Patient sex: M
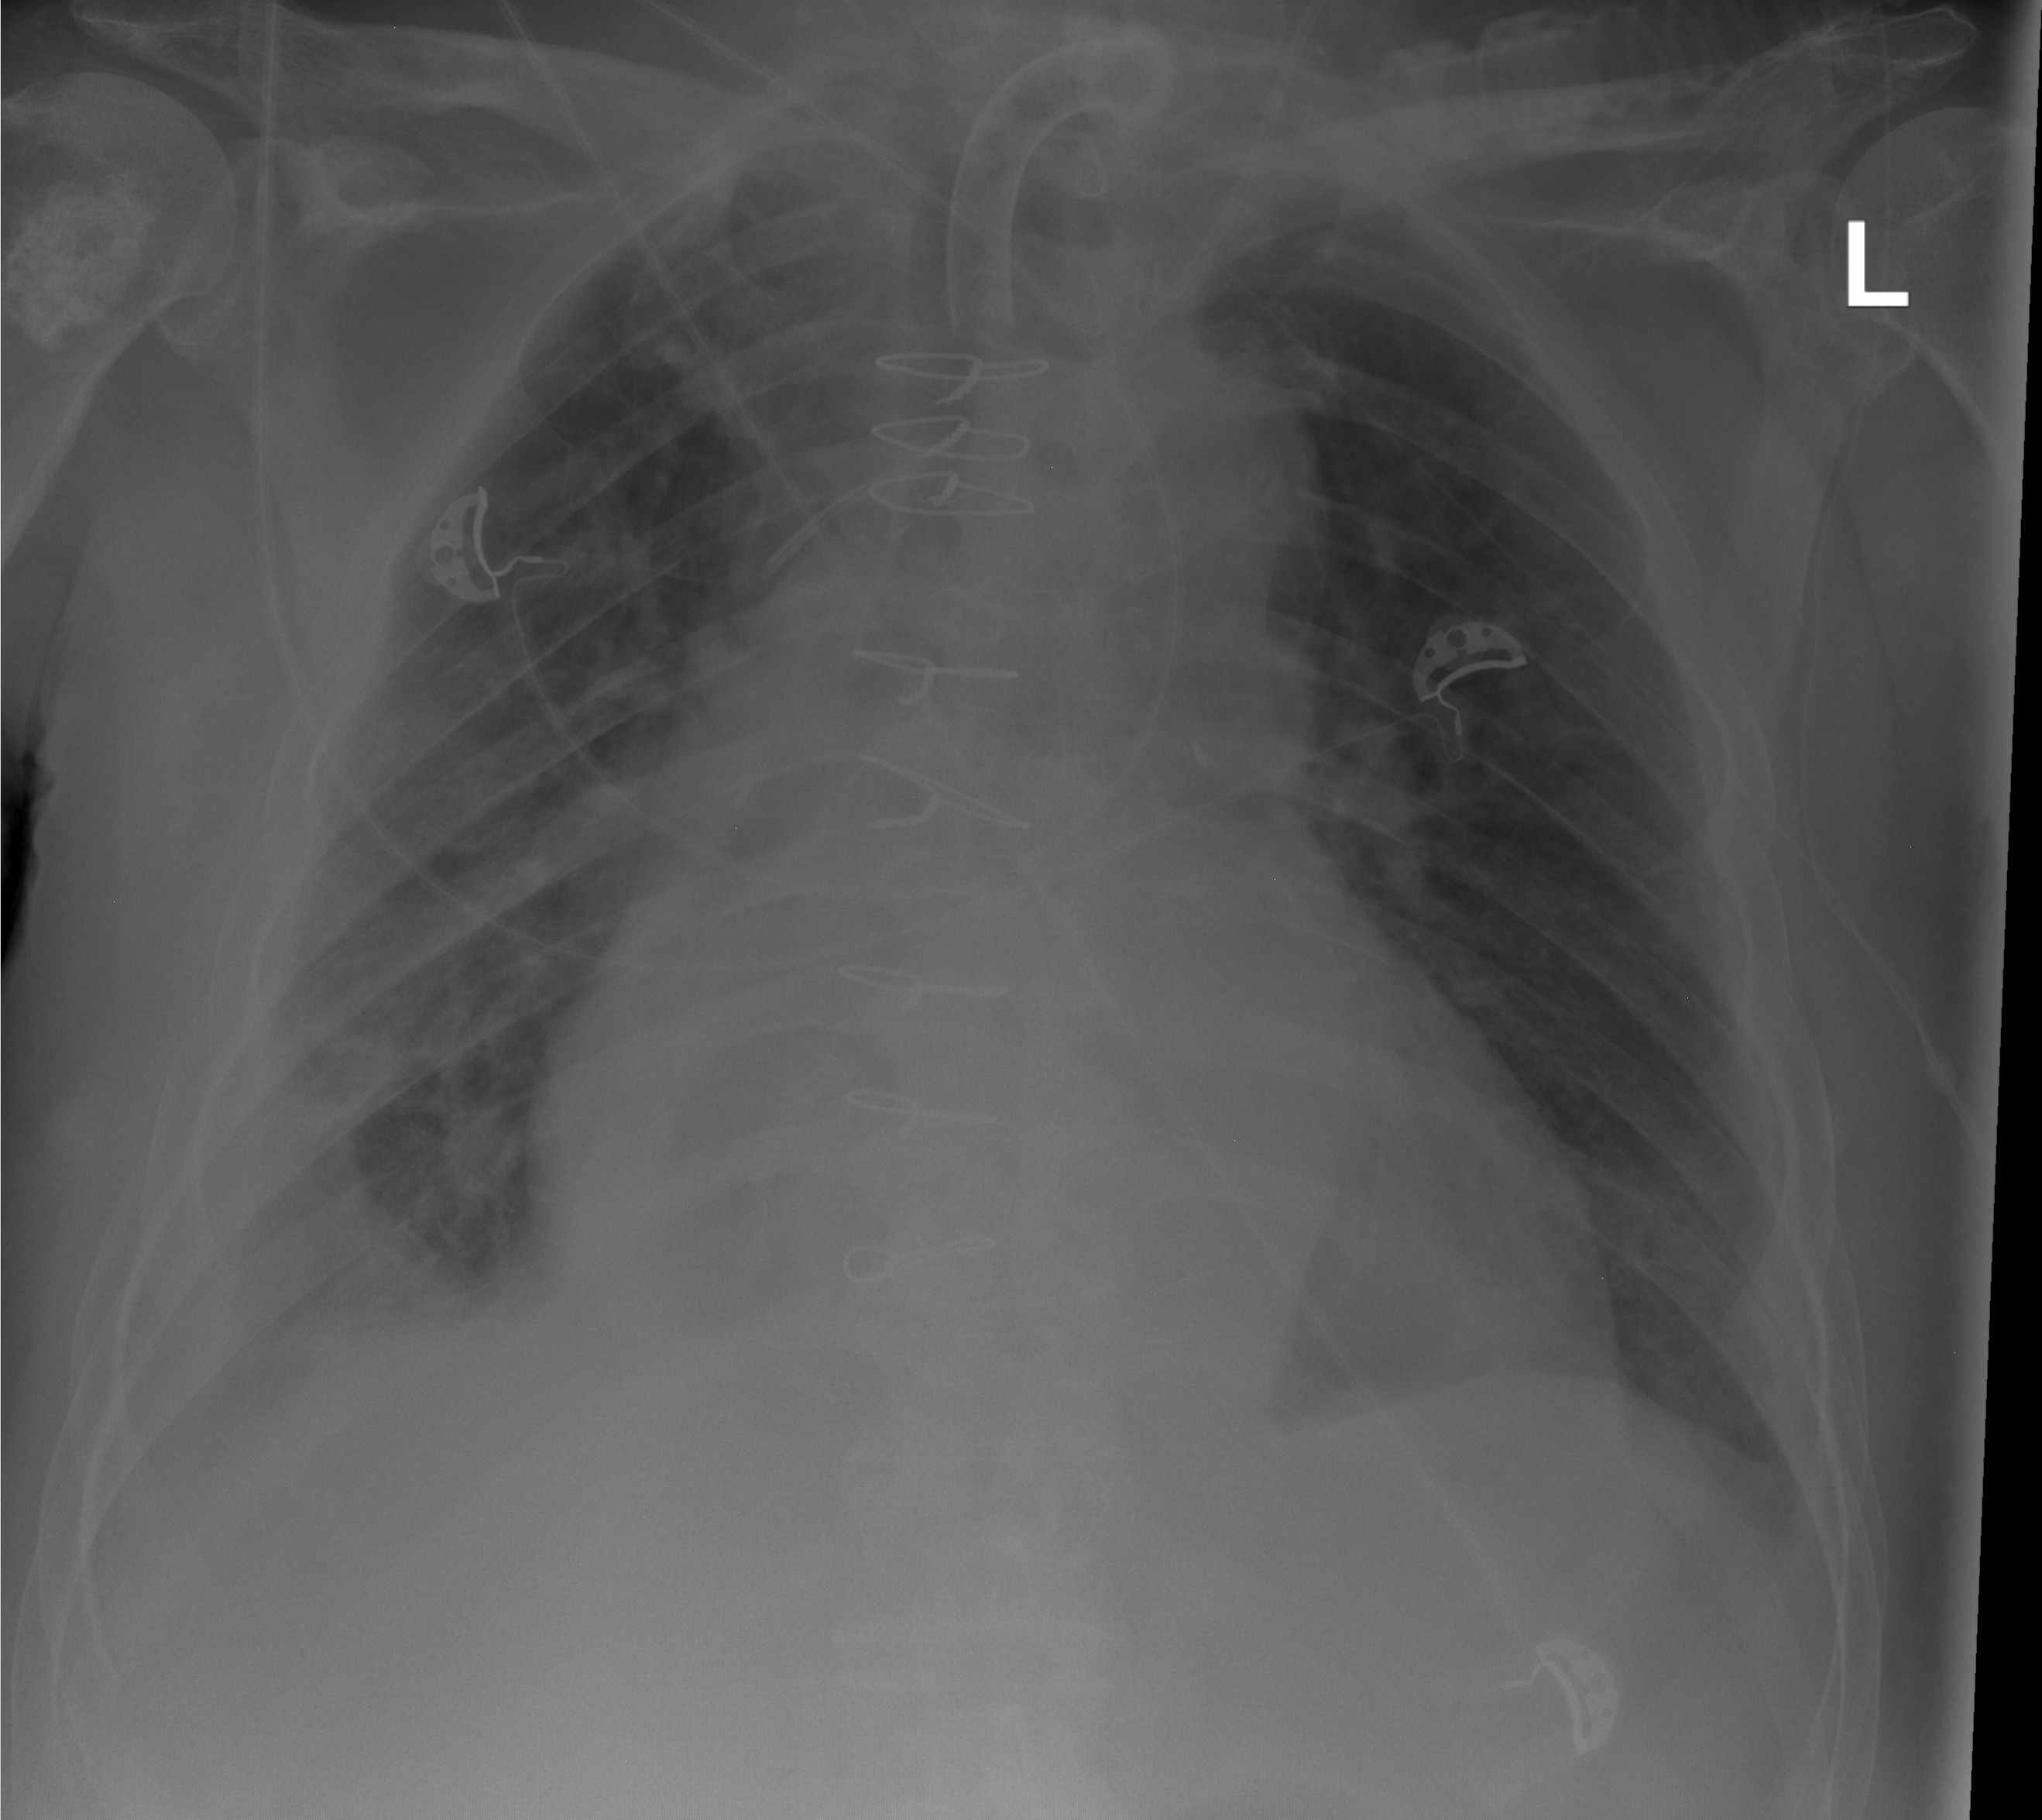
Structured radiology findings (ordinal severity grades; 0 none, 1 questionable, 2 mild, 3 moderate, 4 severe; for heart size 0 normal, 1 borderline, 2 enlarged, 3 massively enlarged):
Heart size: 2
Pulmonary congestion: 2
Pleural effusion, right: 3
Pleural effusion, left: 2
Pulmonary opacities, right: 2
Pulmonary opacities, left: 0
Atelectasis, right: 2
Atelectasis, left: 2